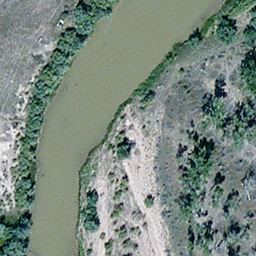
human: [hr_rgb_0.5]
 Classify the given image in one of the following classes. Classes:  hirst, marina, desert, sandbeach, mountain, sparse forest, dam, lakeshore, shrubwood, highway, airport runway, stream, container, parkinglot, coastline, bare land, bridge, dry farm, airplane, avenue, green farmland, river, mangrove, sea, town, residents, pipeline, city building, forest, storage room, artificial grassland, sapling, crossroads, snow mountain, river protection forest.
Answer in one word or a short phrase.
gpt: river